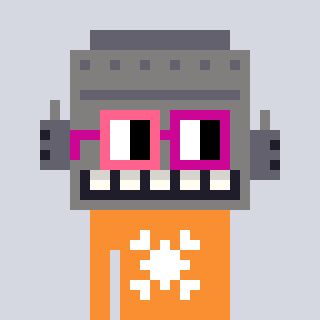
a pixel art character with square pink and red glasses, a robot-shaped head and a orange-colored body on a cool background